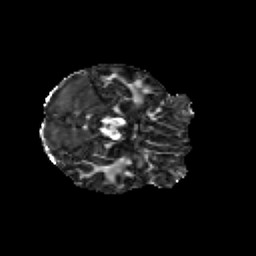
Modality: FA
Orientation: axial
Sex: female
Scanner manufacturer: siemens
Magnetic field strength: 3 T
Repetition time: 5 s
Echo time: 0.071 s